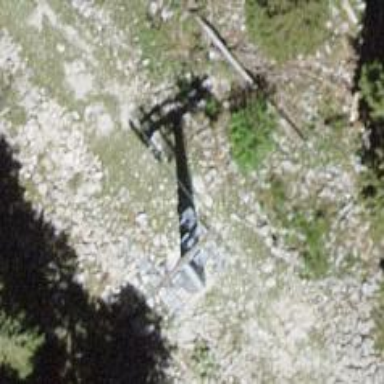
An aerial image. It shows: Pylon used for aerialway.